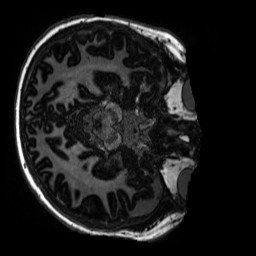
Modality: MP2RAGE
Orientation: axial
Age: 12
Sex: male
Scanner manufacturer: siemens
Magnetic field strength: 3 T
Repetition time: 4 s
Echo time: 0.00303 s